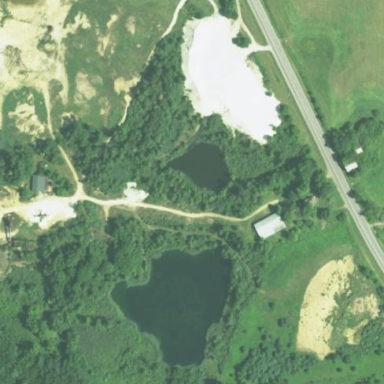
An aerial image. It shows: Quarry area.